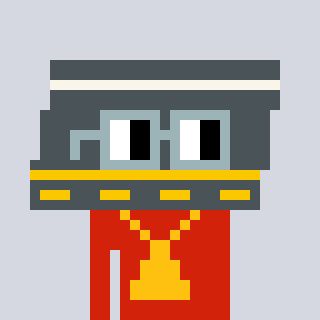
a pixel art character with square dark gray glasses, a road-shaped head and a red-colored body on a cool background